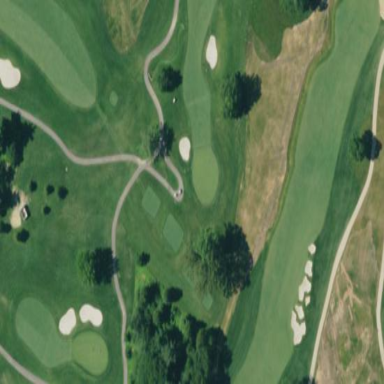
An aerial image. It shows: Golf fairway in the image.